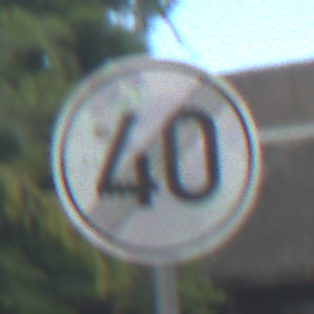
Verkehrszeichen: EndeGeschwindigkeit40
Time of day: MorningAfternoon
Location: Outdoor (Suburban)
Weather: PartlyCloudy
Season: NotSpecified
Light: Natural